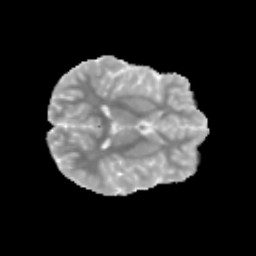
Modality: MD
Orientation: axial
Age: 10
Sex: female
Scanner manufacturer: siemens
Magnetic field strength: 3 T
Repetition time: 3.8 s
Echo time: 0.07 s